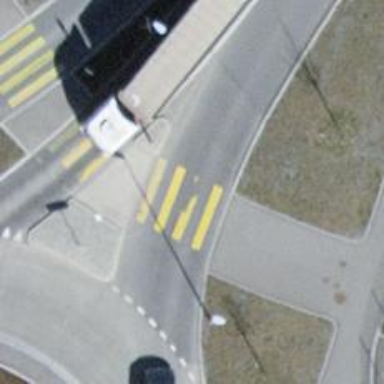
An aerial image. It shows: Uncontrolled zebra crossing with pedestrian island.